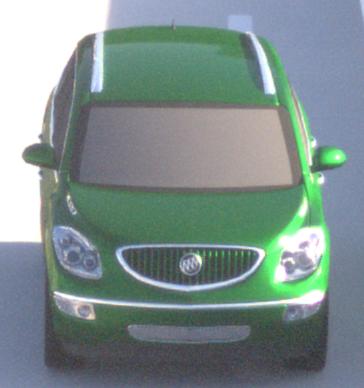
Make: Buick
Model: Enclave
Detailed model: GMT967
Model produced from: 2007
Model produced until: 2017
Doors: 5
Color: green
Road condition: dry road
Daytime: morning or afternoon
Contrast: high contrast